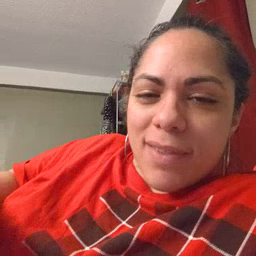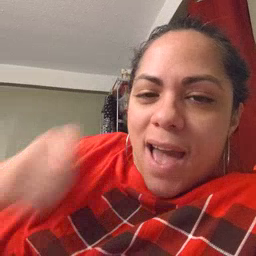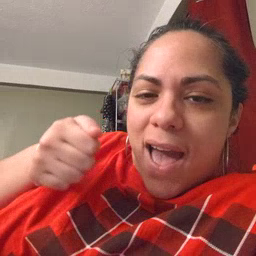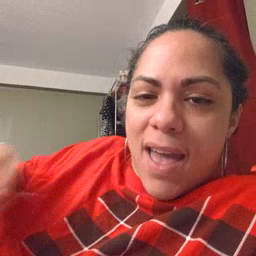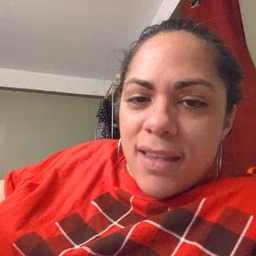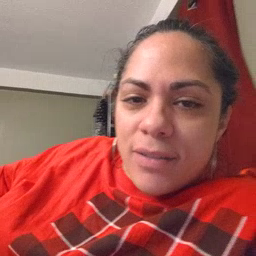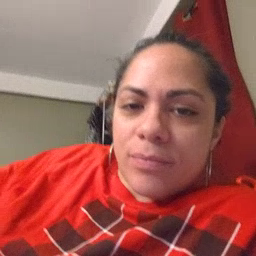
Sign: hide